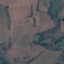
Label: Pasture